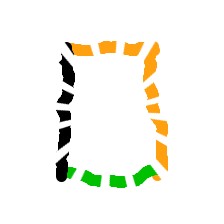
Shape: rectangle